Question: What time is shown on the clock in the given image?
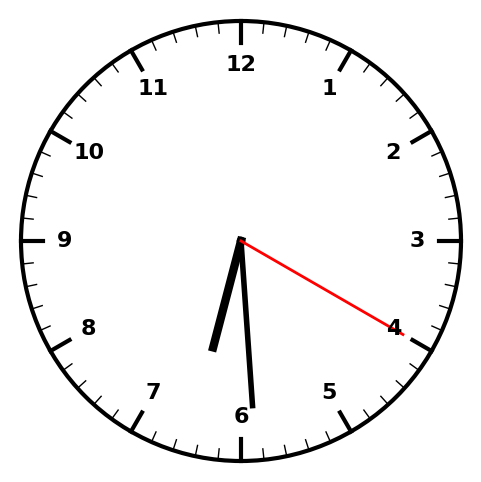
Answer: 06:29:20